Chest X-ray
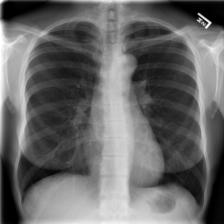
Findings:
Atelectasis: negative
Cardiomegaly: negative
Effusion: negative
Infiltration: negative
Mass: negative
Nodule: negative
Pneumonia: negative
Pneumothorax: negative
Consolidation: negative
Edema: negative
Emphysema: negative
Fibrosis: negative
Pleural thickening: negative
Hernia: negative